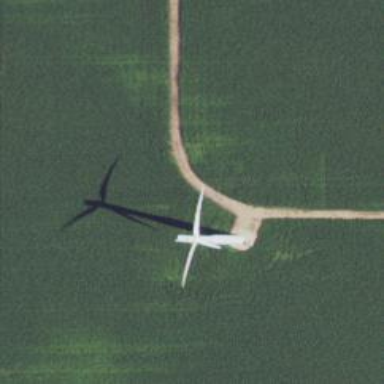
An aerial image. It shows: Wind power generator employing wind turbines.